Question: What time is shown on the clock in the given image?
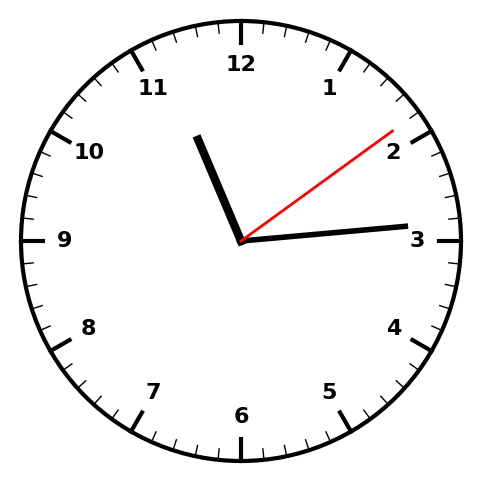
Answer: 11:14:09